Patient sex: M
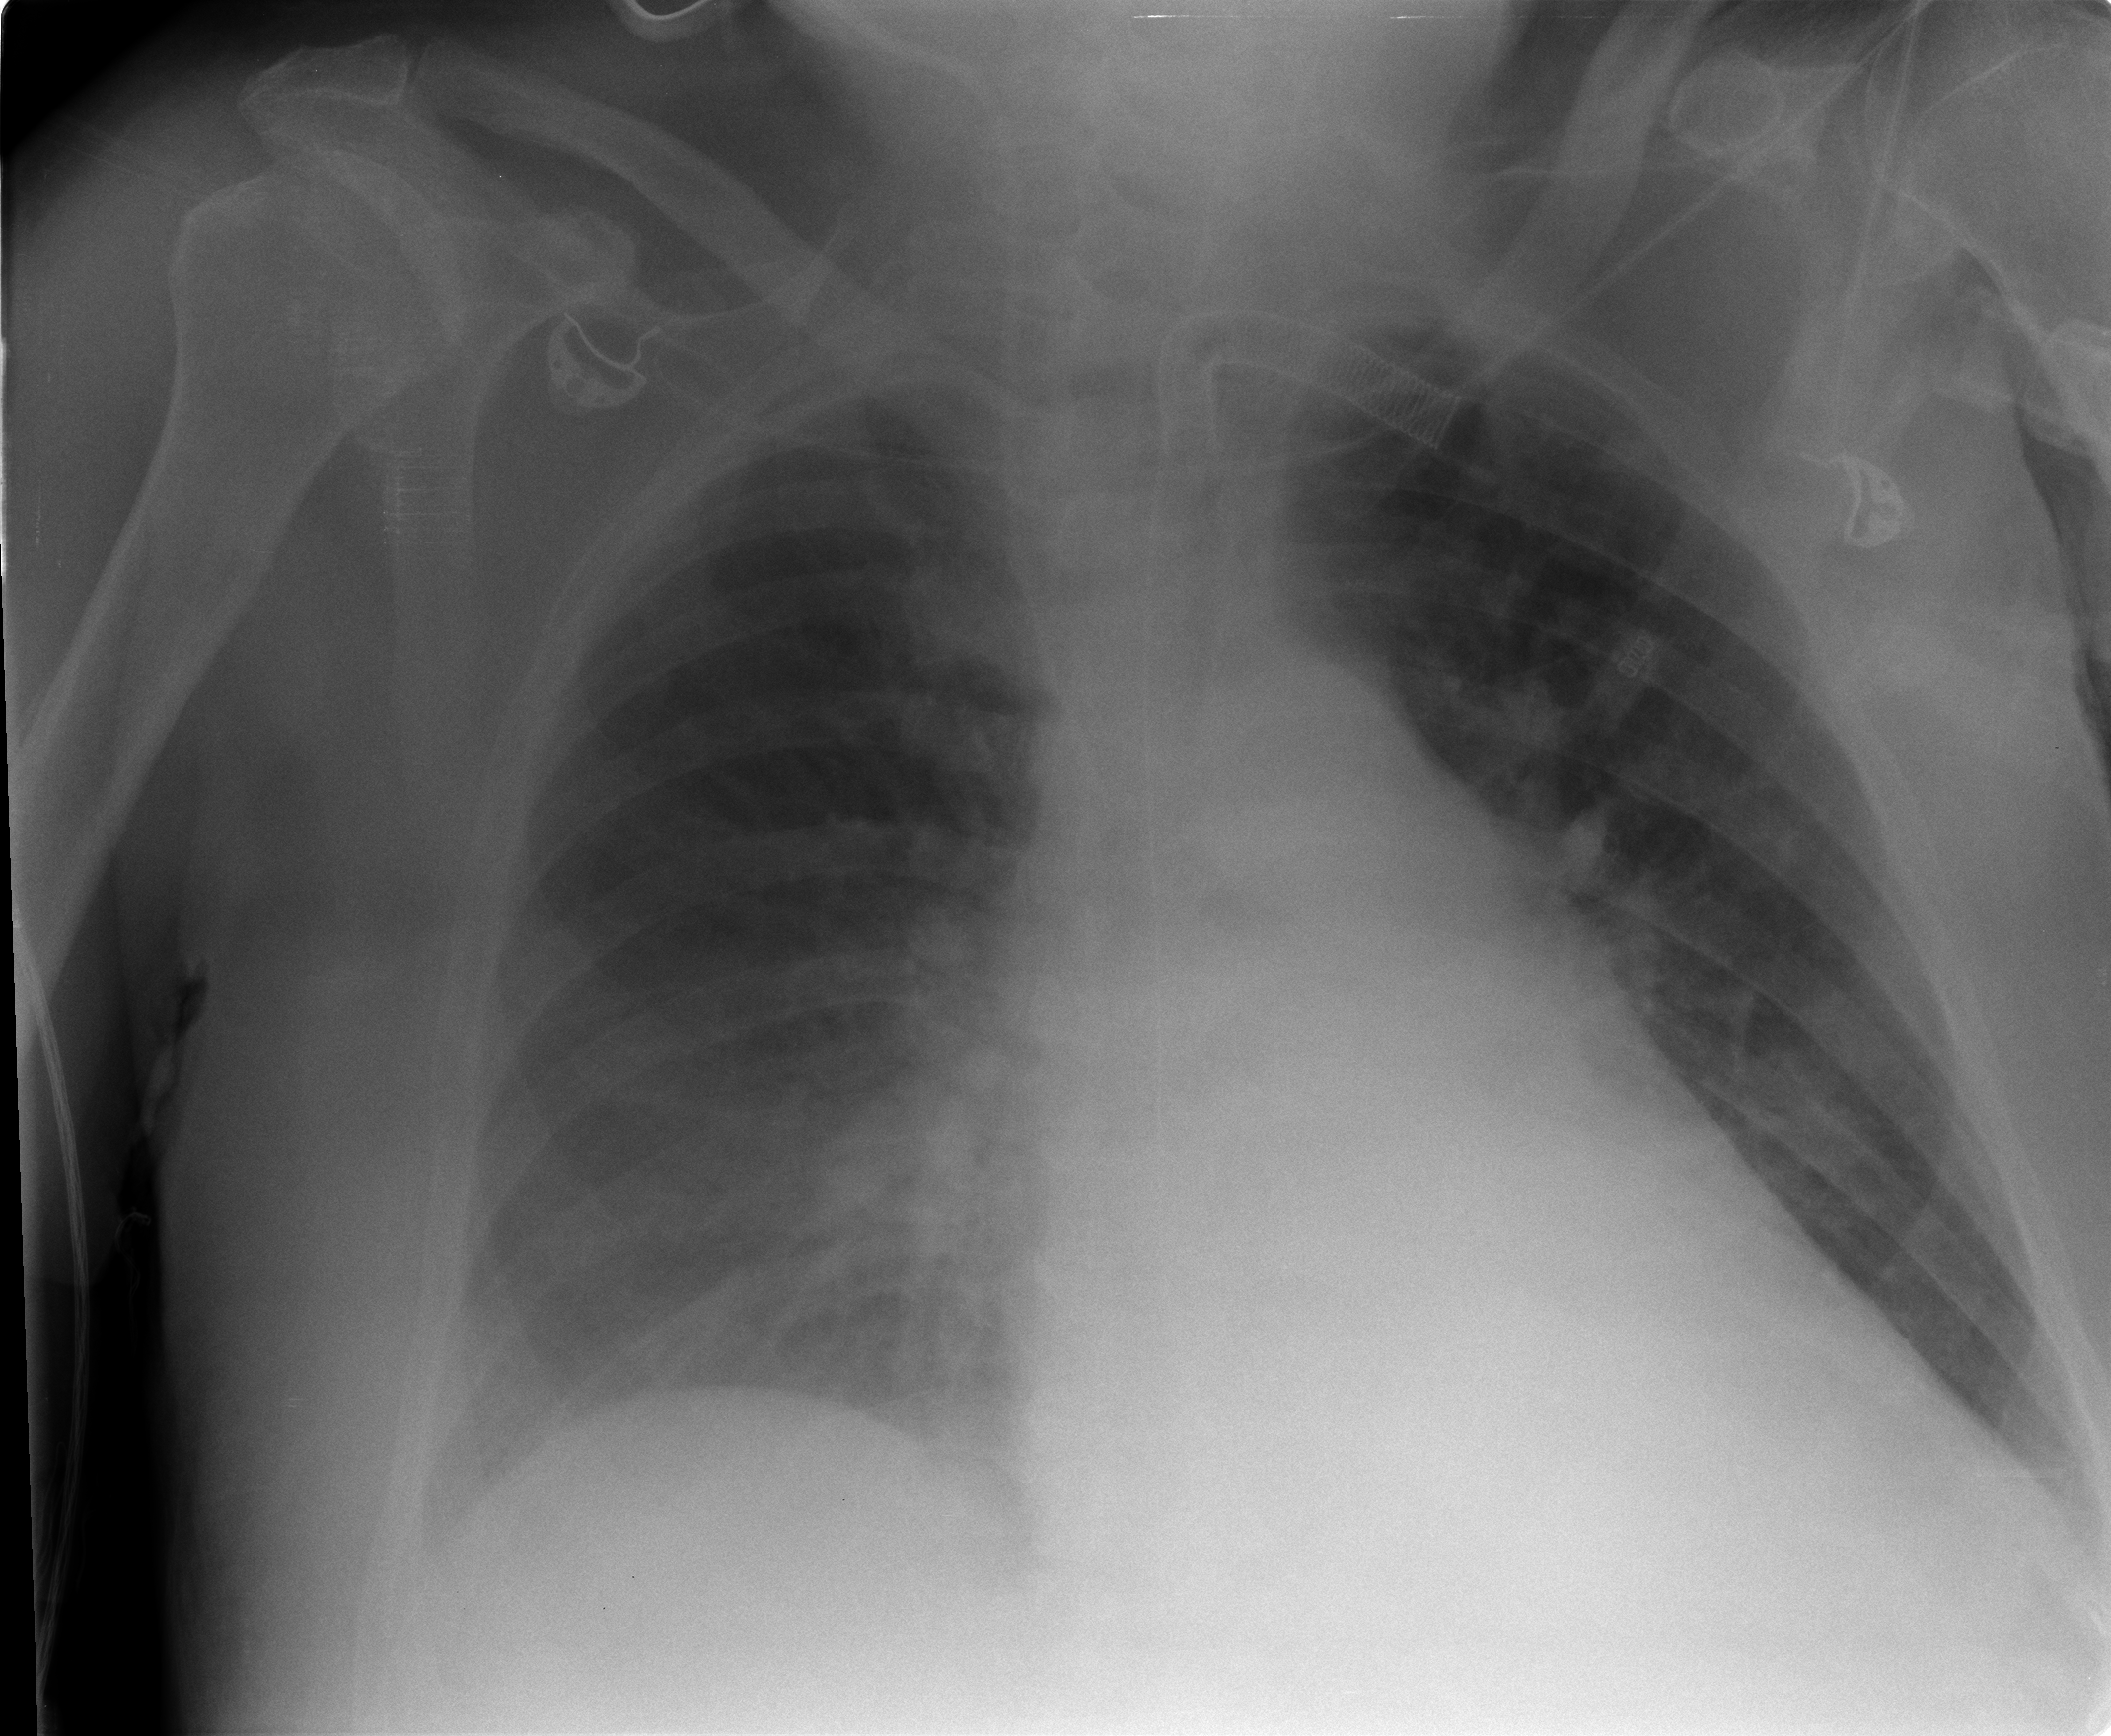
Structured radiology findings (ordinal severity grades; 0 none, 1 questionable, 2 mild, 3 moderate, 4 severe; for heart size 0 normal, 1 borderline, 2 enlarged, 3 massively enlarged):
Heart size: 2
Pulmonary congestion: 0
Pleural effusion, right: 0
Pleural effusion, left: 0
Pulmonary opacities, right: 0
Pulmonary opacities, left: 0
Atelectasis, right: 2
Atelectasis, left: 2